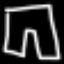
Label: pants